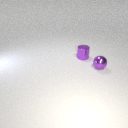
small purple metal cylinder behind small purple metal sphere